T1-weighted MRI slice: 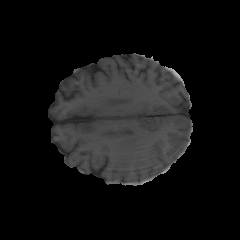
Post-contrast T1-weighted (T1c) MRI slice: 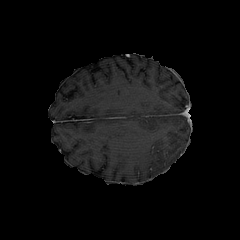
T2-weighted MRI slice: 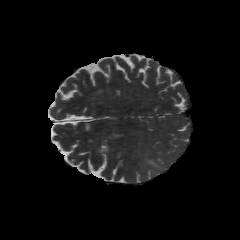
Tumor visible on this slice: yes